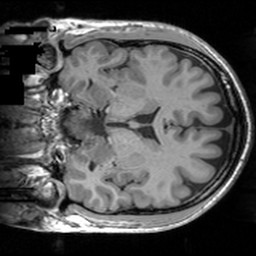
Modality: T1w
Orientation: coronal
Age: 55
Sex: male